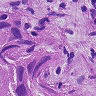
Metastatic tissue present: yes